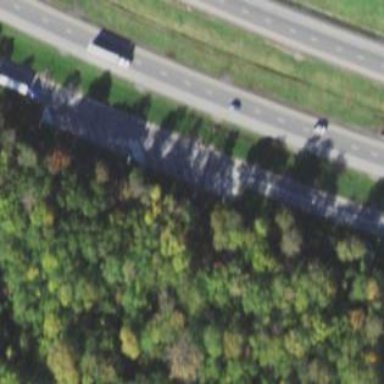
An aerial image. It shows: Rest area along the road.